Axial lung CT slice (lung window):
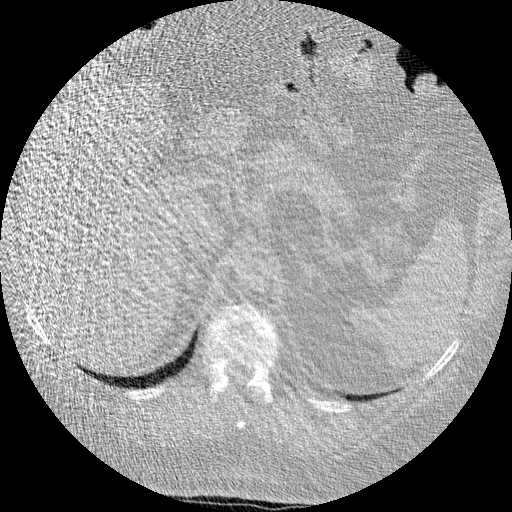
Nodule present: no